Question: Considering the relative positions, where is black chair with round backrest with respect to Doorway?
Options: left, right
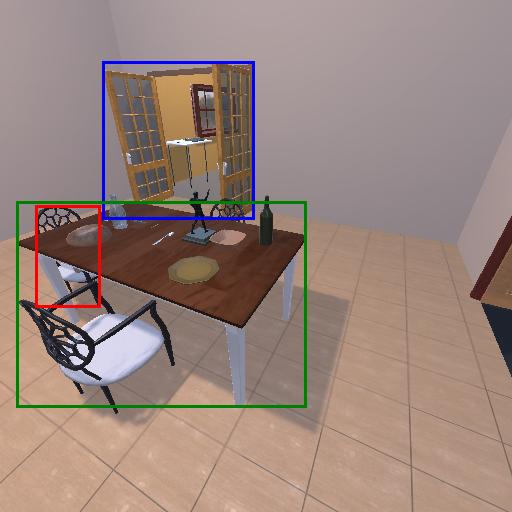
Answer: left